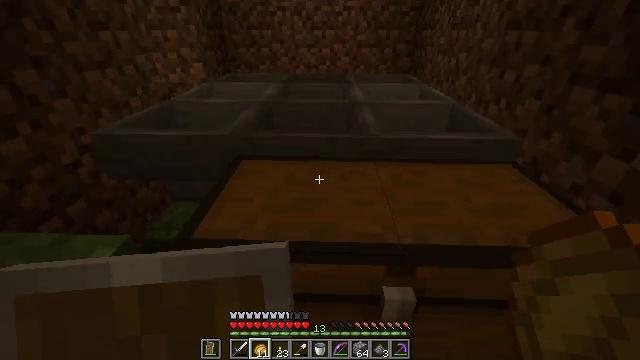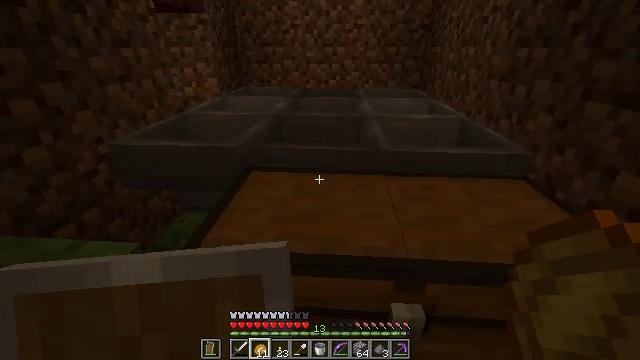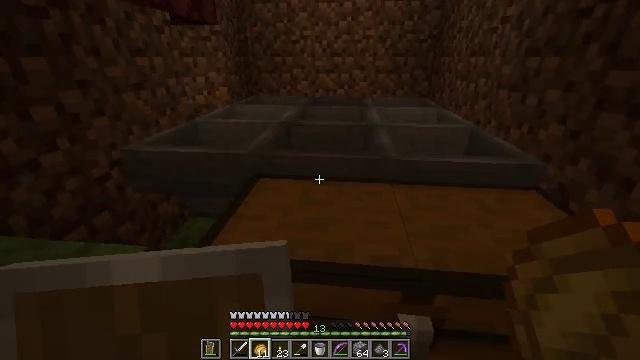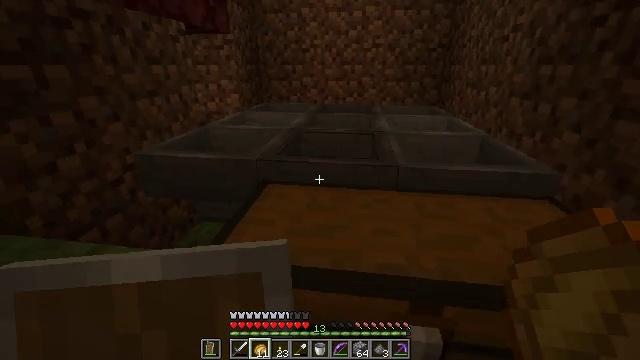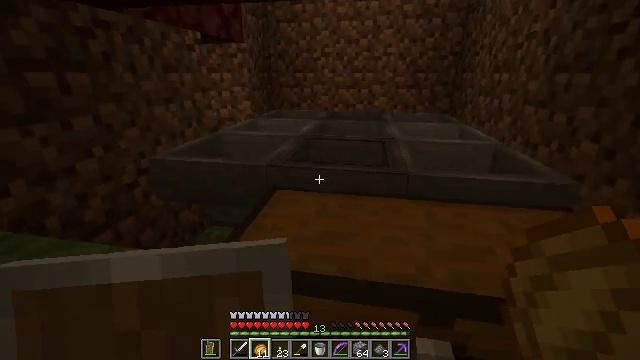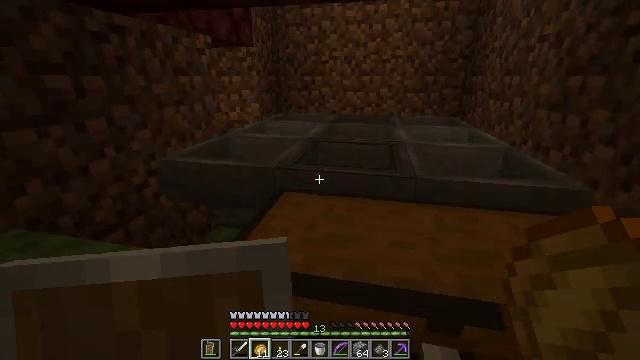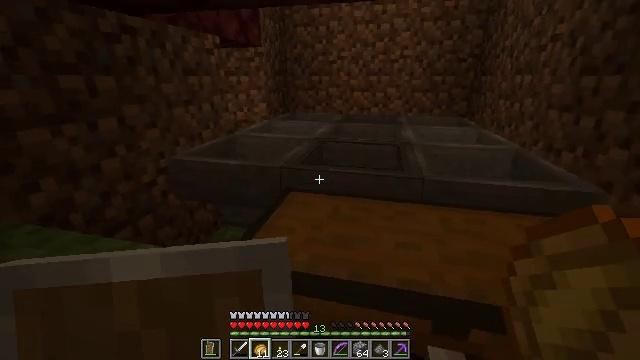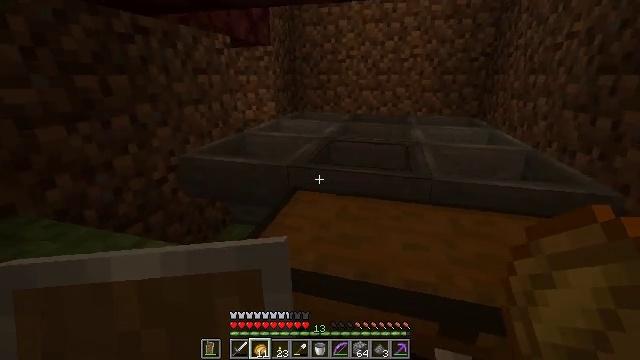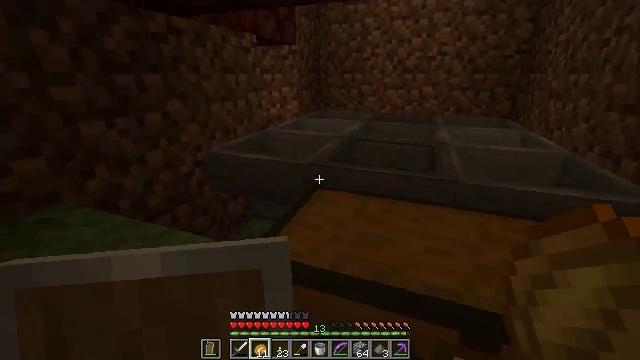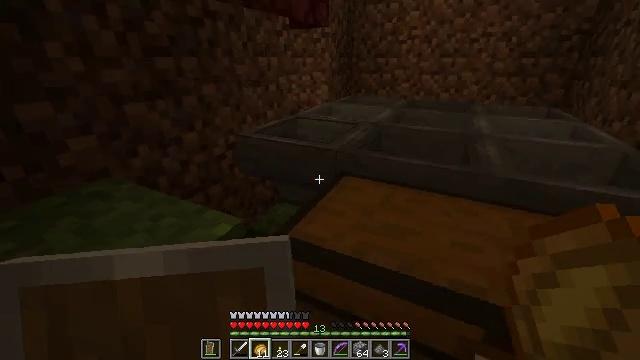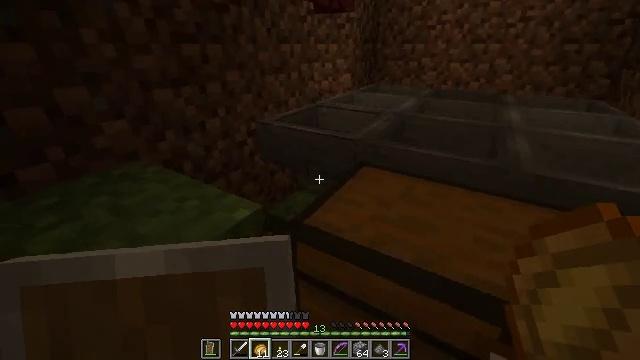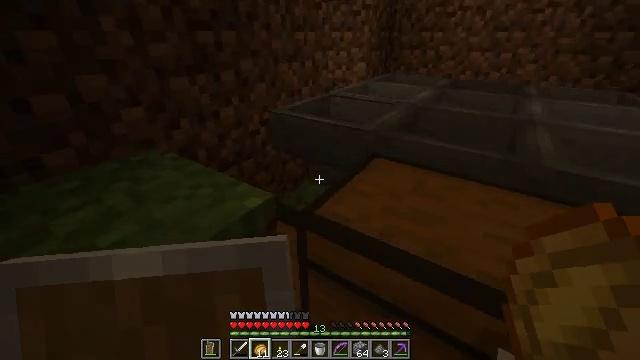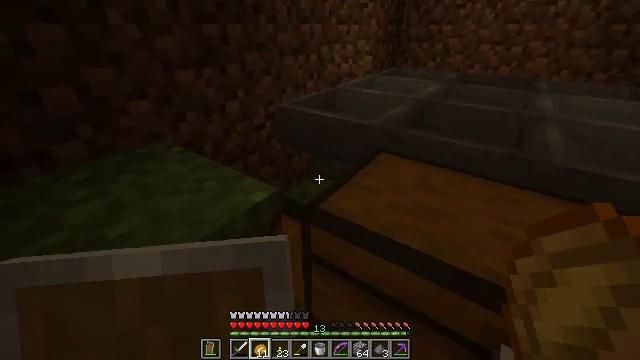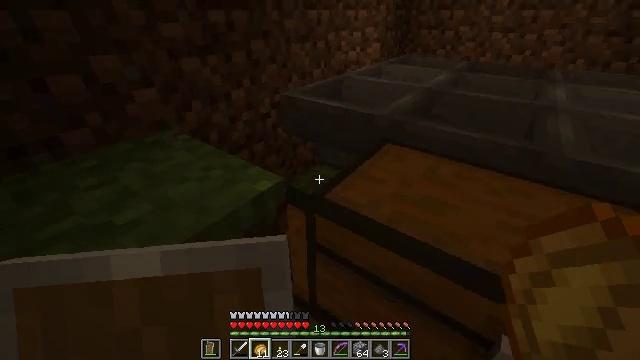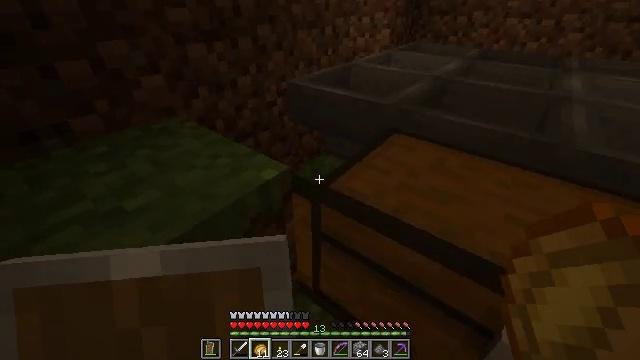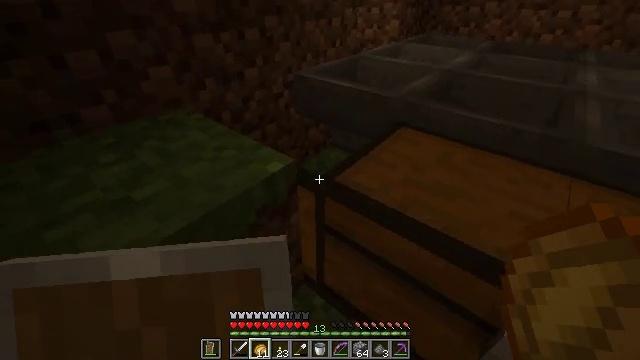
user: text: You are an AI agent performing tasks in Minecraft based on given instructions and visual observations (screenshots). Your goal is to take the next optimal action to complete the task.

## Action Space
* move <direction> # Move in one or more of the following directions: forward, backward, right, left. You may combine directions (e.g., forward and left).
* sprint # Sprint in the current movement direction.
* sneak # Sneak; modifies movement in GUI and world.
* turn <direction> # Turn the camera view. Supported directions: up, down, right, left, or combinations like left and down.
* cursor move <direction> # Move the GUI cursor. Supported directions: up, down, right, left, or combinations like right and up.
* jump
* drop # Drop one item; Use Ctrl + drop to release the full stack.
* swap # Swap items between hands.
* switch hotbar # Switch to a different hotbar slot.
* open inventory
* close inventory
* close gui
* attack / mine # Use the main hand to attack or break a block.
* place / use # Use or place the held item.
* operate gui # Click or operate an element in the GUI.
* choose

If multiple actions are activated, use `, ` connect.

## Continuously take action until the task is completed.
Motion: motion action
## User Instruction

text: Craft a bow using sticks and string.
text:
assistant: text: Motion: turn left and up
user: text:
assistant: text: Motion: turn left and up
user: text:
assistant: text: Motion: turn left and up
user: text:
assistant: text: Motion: turn left and up
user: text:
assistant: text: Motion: turn left
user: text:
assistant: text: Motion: turn left
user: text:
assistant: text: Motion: turn left
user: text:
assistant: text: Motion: turn left
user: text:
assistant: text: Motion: turn left and down
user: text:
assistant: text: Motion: turn left and down
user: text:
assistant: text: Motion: turn left and down
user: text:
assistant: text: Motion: turn left and down
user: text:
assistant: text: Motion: turn left and down
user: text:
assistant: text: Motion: turn left and down
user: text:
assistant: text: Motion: turn left and down
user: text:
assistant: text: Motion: no_op
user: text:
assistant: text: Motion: move forward
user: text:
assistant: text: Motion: move forward
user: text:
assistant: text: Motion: move forward, turn down
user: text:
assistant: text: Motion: turn down
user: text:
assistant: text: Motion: turn left and down
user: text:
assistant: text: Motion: turn down
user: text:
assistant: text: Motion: no_op
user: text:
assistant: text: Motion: turn down
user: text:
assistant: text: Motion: turn down
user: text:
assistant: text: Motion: no_op
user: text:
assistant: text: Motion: no_op
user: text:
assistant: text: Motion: no_op
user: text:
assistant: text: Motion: no_op
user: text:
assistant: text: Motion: no_op